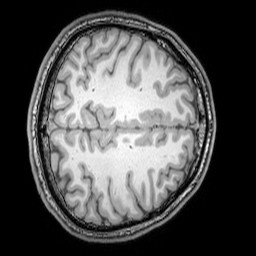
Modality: T1w
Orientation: axial
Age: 25
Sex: male
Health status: healthy
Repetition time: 0.081 s
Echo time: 0.037 s